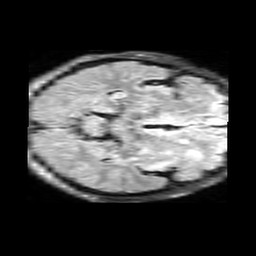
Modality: FLAIR
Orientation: axial
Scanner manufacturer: philips
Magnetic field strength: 3 T
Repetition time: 11 s
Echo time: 0.12 s